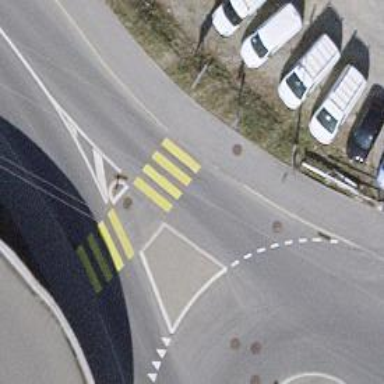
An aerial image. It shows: Zebra crossing on the road.